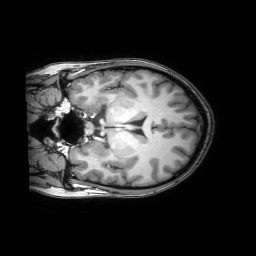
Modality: T1w
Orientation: coronal
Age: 20
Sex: female
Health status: healthy
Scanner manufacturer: philips
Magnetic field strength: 3 T
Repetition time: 0.0079 s
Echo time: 0.0035 s